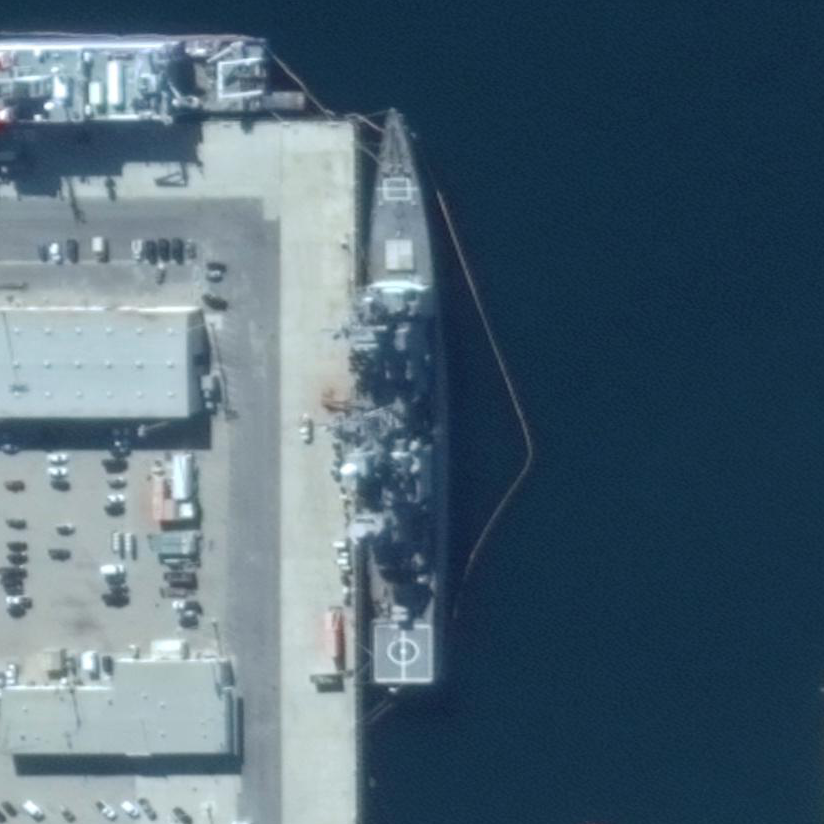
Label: cruiser